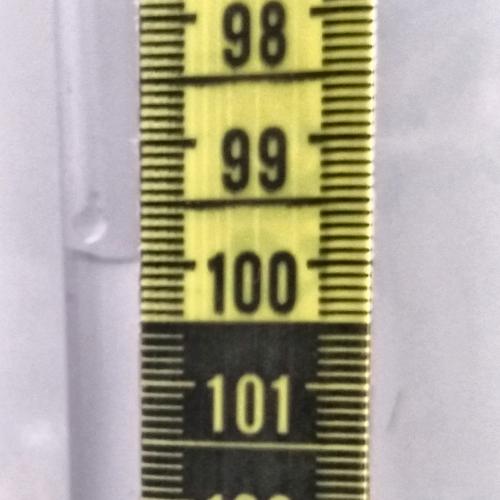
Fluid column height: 100.0 cm